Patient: sex M, age 58
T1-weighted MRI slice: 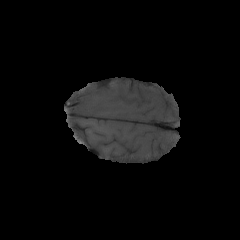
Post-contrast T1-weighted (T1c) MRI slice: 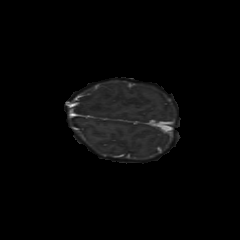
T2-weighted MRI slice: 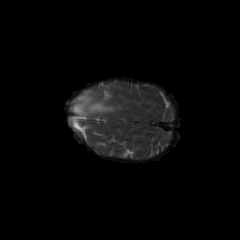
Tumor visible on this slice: yes
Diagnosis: Astrocytoma, IDH-mutant
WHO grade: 4